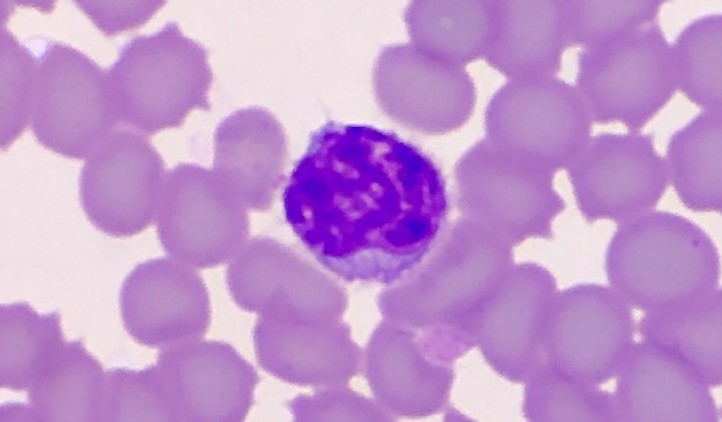
White blood cell type: Lymphocyte